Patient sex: M
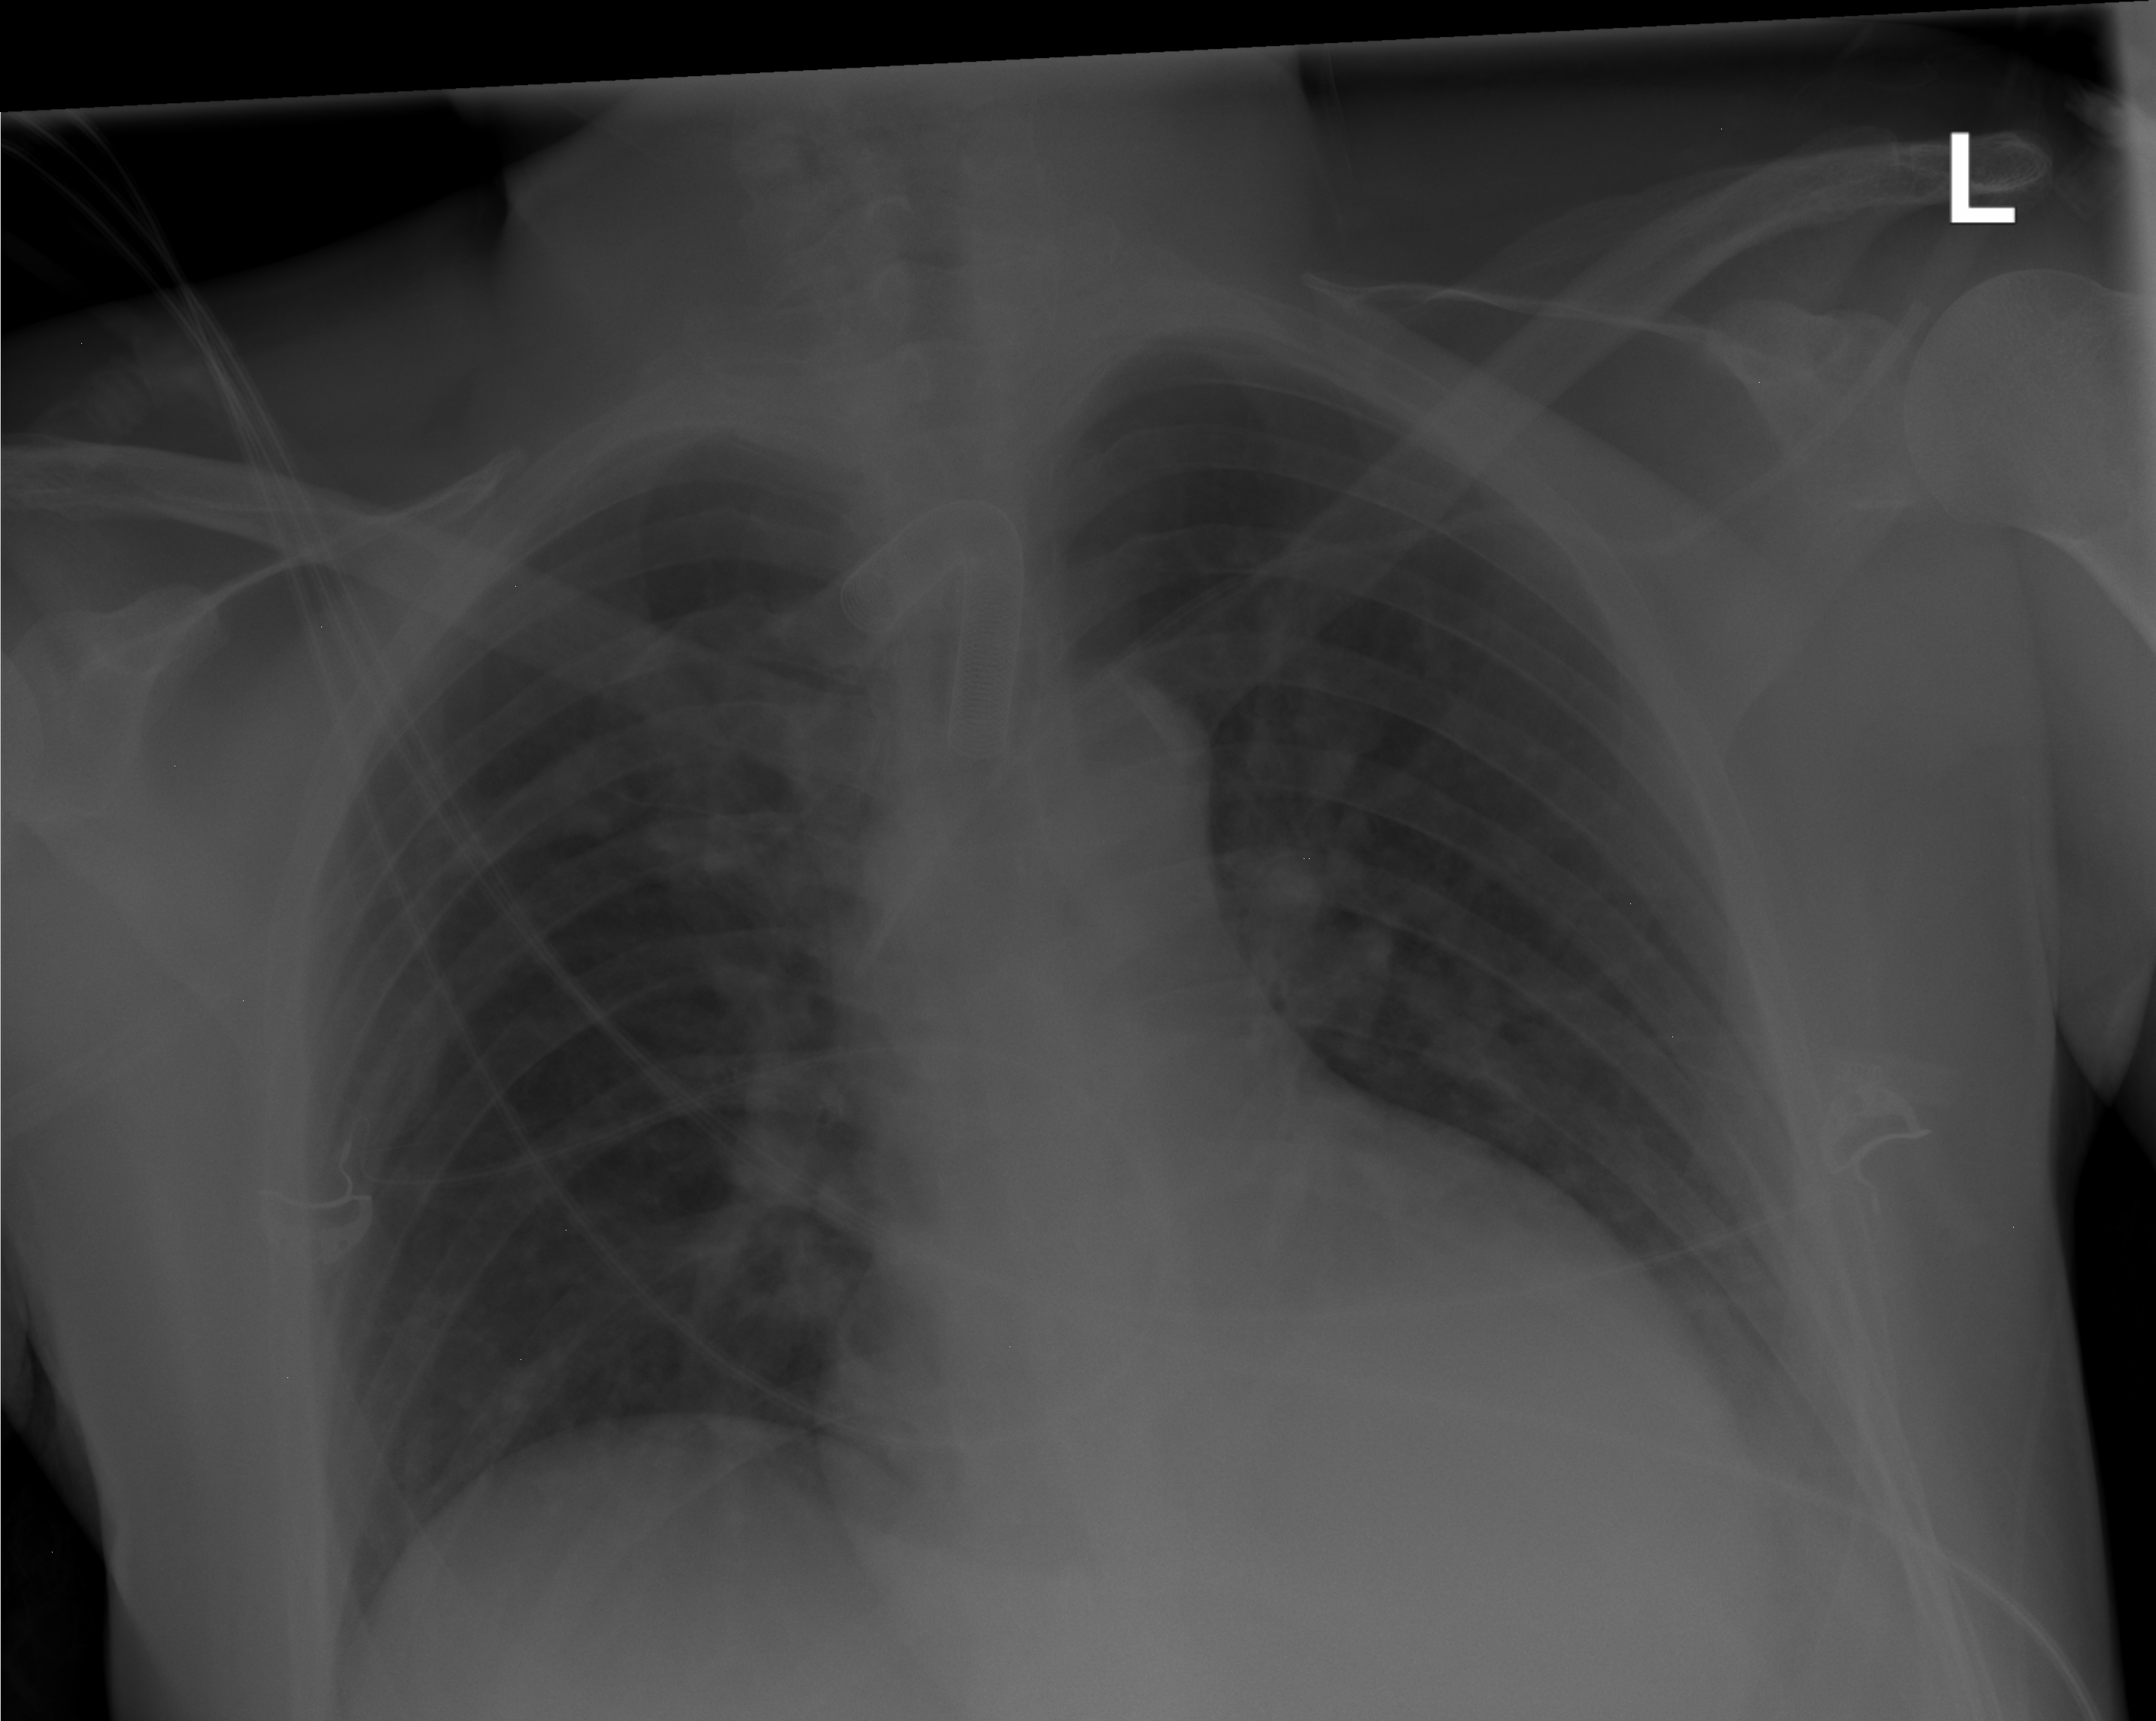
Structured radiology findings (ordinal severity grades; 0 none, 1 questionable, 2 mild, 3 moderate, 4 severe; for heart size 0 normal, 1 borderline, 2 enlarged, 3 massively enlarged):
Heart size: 2
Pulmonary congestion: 2
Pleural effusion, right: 0
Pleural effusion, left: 1
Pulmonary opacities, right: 0
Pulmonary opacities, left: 0
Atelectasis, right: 0
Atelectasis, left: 2